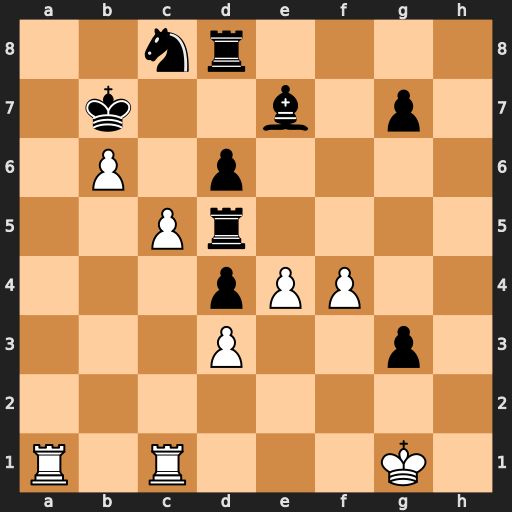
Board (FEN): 2nr4/1k2b1p1/1P1p4/2Pr4/3pPP2/3P2p1/8/R1R3K1
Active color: w
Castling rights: -
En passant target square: -
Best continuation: c6+ Kxb6 exd5